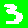
Digit: 3